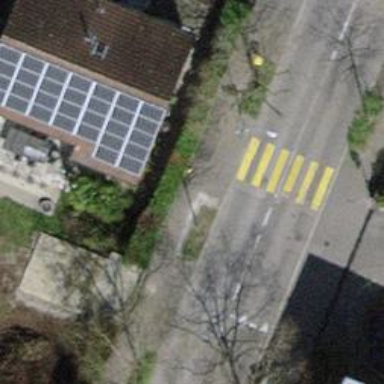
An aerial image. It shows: Post box is visible.